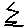
Label: zigzag